Aerial crown-view tile of a tropical tree (Barro Colorado Island, Panama), acquired 20250217:
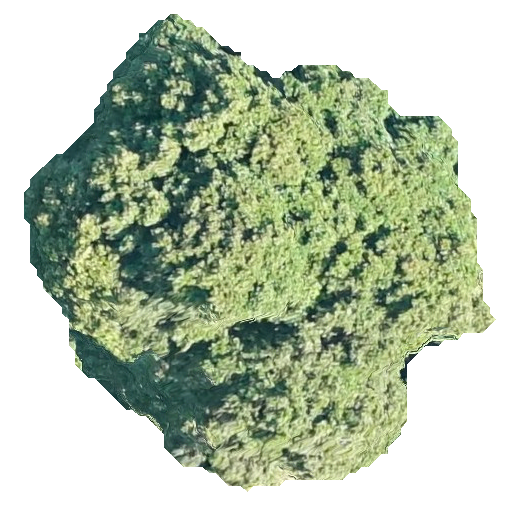
Species: Prioria copaifera
GBIF accepted scientific name: Prioria copaifera
Crown area: 217.505 m²